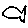
Label: fish